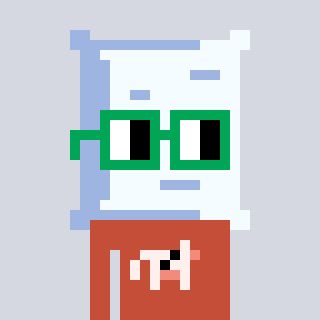
a pixel art character with square green glasses, a pillow-shaped head and a rust-colored body on a cool background